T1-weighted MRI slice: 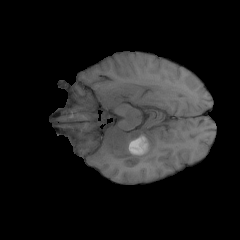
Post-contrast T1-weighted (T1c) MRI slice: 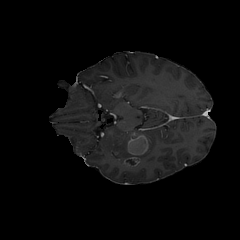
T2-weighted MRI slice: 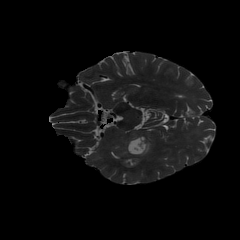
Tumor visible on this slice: yes